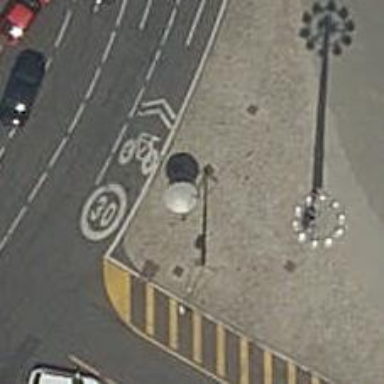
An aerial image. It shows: Advertising column.